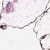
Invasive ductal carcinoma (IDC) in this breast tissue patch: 0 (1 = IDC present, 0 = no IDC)